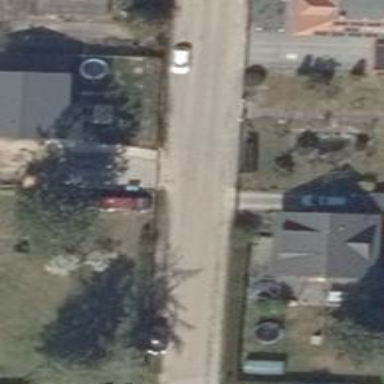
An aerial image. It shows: Driveway leading to service road.